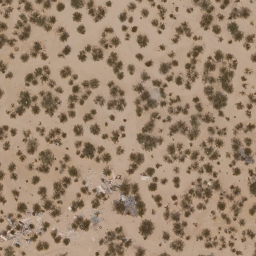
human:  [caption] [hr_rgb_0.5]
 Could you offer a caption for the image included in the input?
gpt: Lots of plants scattered on the ground. .

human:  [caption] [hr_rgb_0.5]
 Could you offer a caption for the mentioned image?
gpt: This is a chaparral .

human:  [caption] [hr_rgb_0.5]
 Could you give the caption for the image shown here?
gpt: Lots of plants scattered in the loess ground. .

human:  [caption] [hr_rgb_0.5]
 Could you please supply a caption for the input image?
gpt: There are some grey plants scattered on the ground .

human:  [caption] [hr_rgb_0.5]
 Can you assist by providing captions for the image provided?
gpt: Some grey plants are scattered in the loess ground .